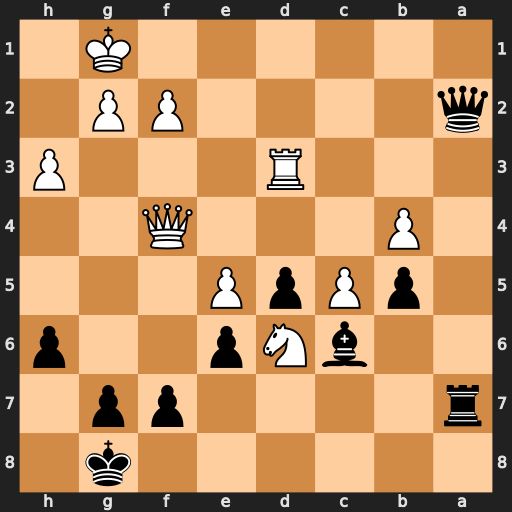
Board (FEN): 6k1/r4pp1/2bNp2p/1pPpP3/1P3Q2/3R3P/q4PP1/6K1
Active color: b
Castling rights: -
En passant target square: -
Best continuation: Qb1+ Kh2 Qxd3